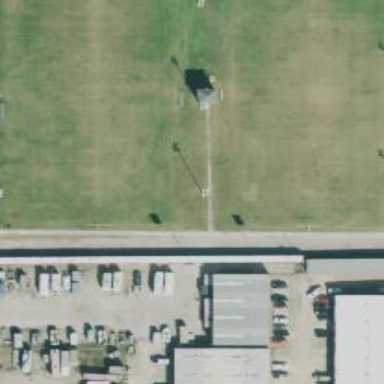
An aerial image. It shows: American football pitch.